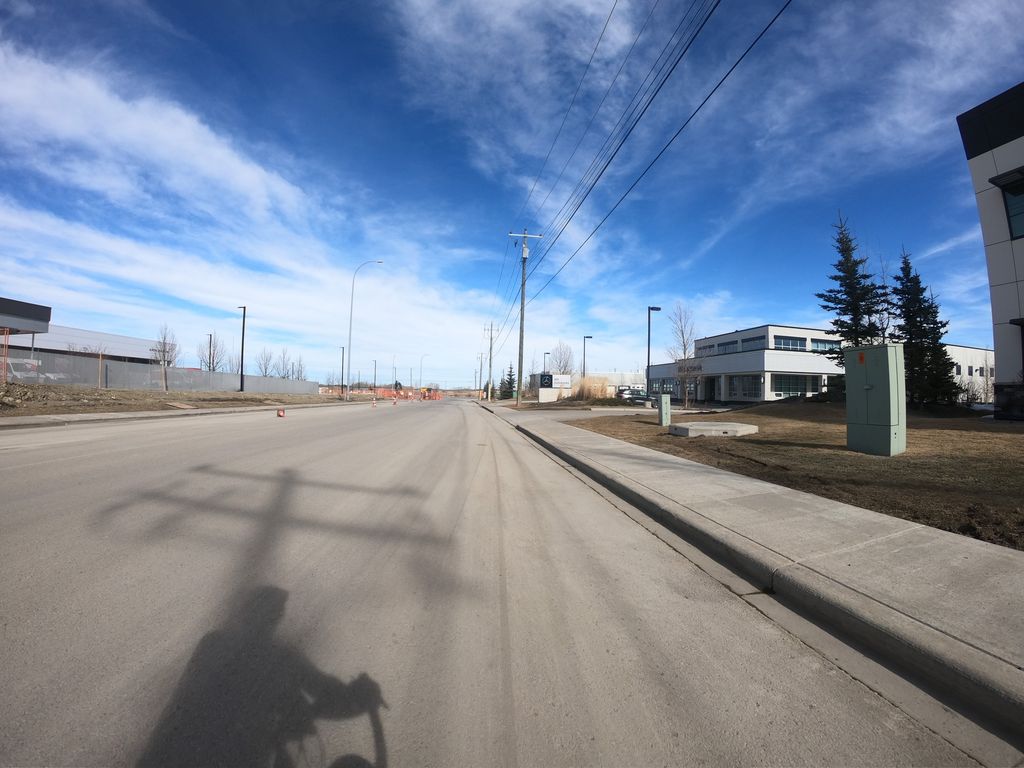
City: calgary